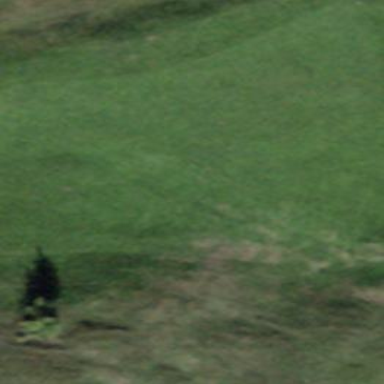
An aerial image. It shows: Grassy area designated as golf fairway.